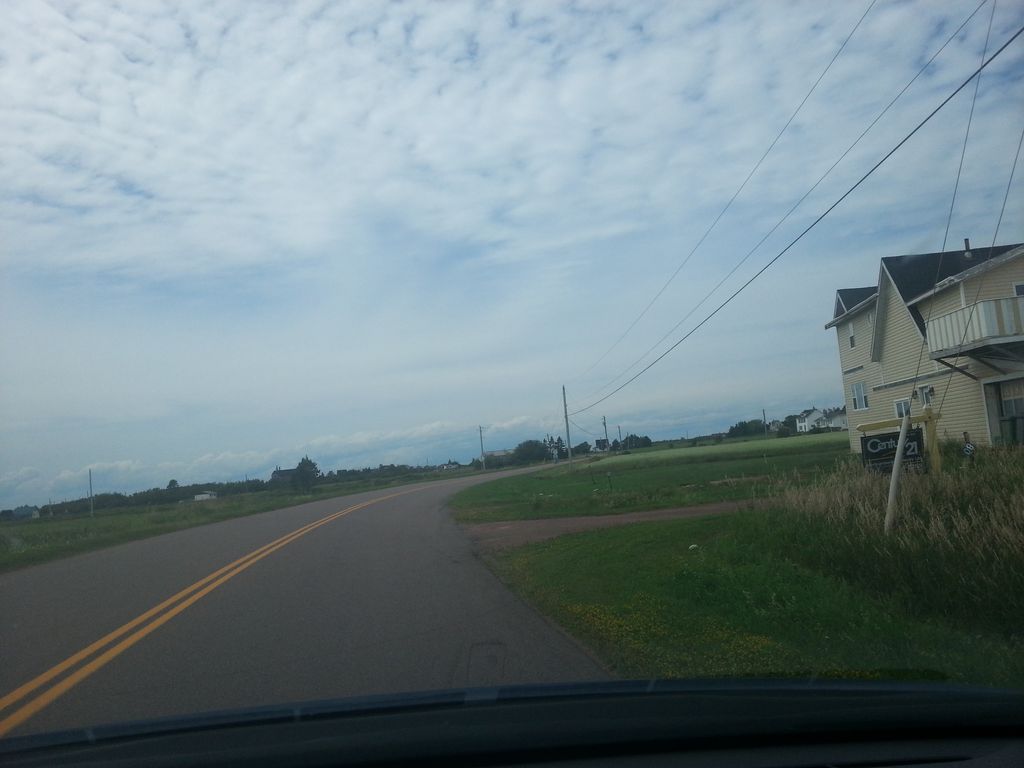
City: charlottetown